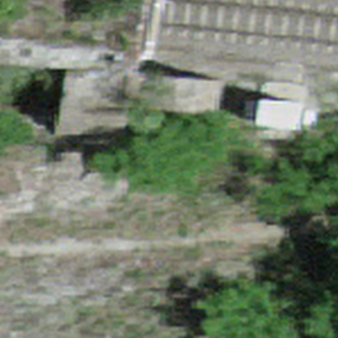
Label: other